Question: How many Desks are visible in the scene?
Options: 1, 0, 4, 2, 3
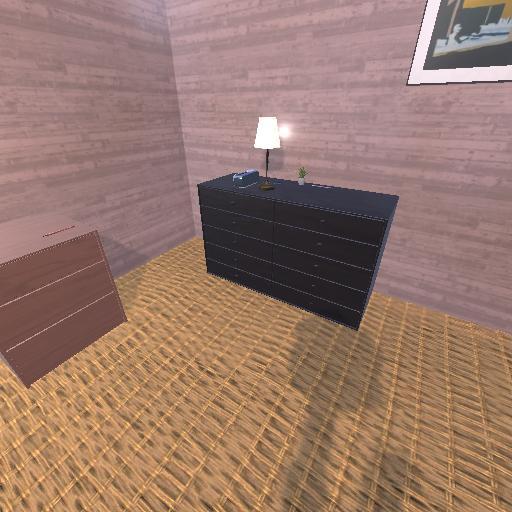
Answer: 1